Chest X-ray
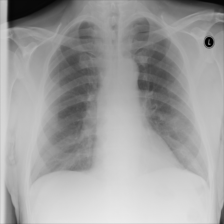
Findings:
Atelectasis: negative
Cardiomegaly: negative
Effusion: negative
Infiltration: negative
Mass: negative
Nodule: negative
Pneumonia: negative
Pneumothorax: negative
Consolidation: negative
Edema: negative
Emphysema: negative
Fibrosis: negative
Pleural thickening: negative
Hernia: negative